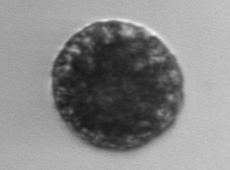
Label: Vicicitus_globosus